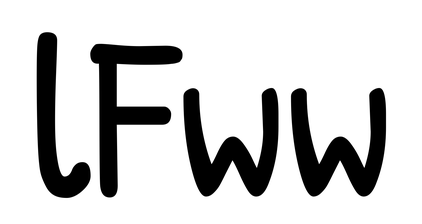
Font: PatrickHand-Regular